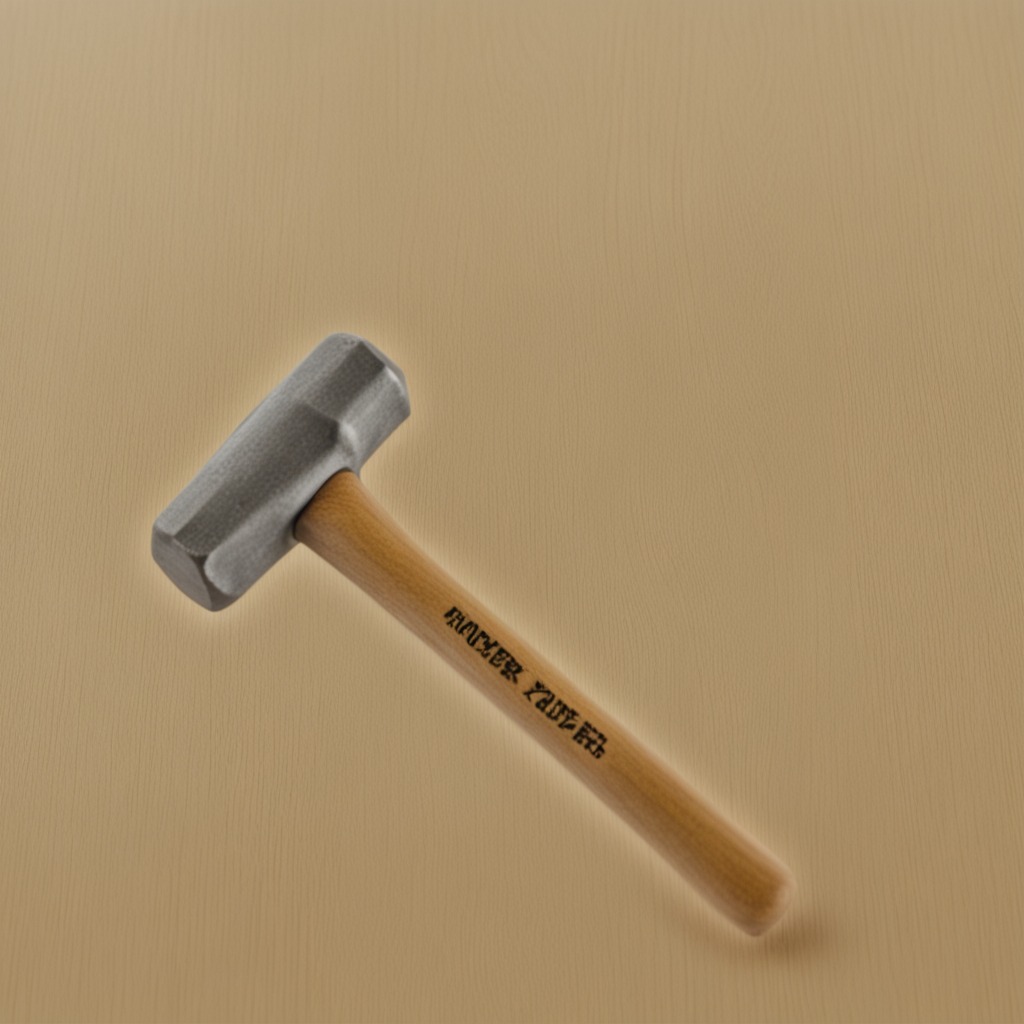
A hammer is lying on the plywood surface in a paint workshop lit by afternoon window light.